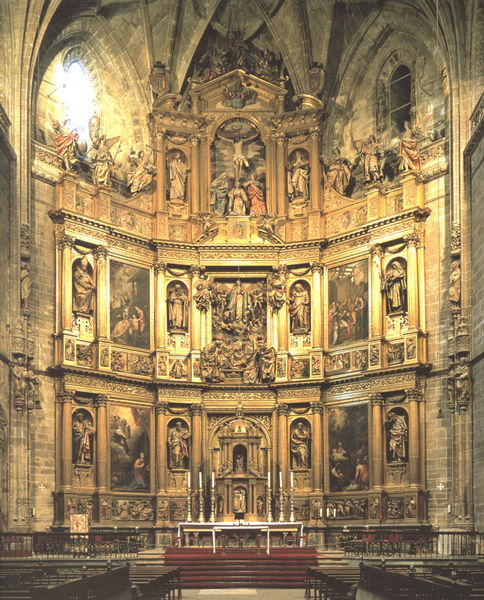
Titel: Retabel
Künstler: Gregorio Fernández
Standort: Plasencia, Kathedrale (EU - E)
Schlagwörter: marmor, barock, stein, kirche, altarraum, mar,or